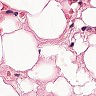
Metastatic tissue present: no